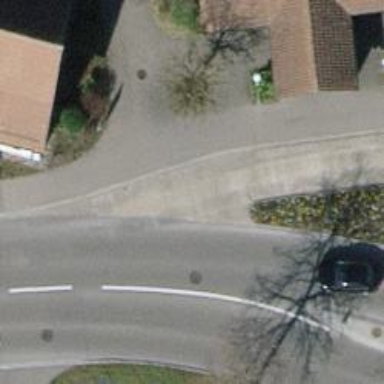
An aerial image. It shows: Platform for public transport is situated by the road.